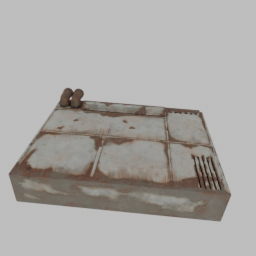
Label: electronics